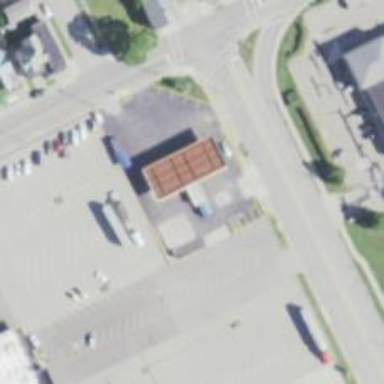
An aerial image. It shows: Convenience shop.